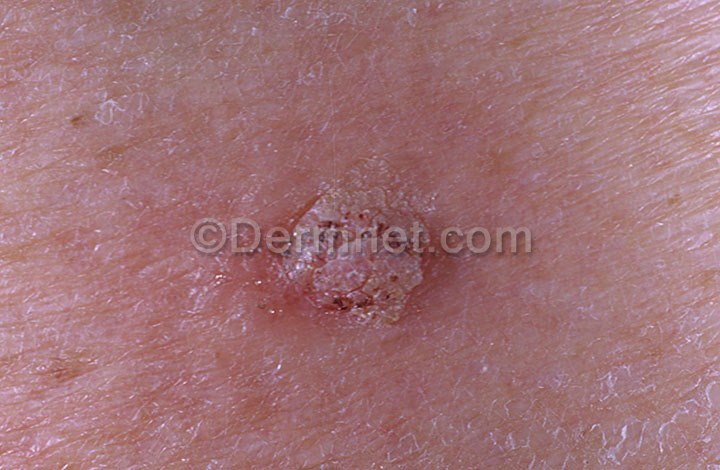
Disease: Seborrheic Keratoses and other Benign Tumors